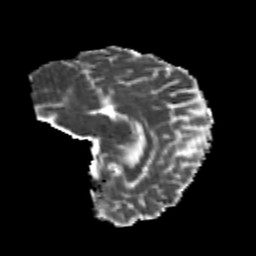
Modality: MD
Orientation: sagittal
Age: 24
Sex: female
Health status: healthy
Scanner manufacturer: philips
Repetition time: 7.388 s
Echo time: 0.08599 s